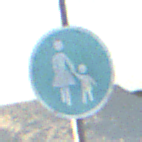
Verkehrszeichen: Gehweg
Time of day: SunriseSunset
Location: Outdoor (Beach)
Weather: Clear
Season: NotSpecified
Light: Natural